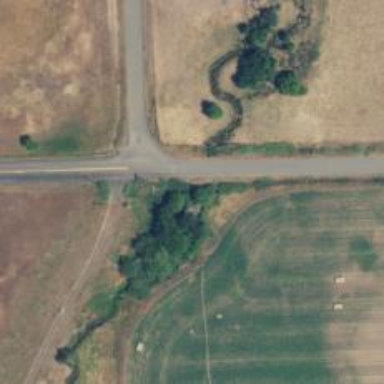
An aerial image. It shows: Culvert tunnel.